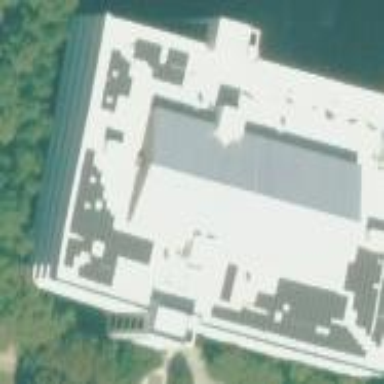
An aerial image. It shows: Commercial office building.